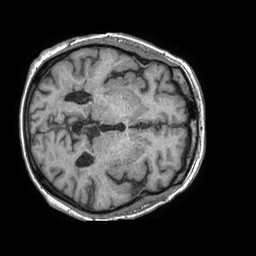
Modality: T1w
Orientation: axial
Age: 67
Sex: female
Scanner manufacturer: philips
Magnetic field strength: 1.5 T
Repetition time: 0.007885 s
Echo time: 0.003641 s